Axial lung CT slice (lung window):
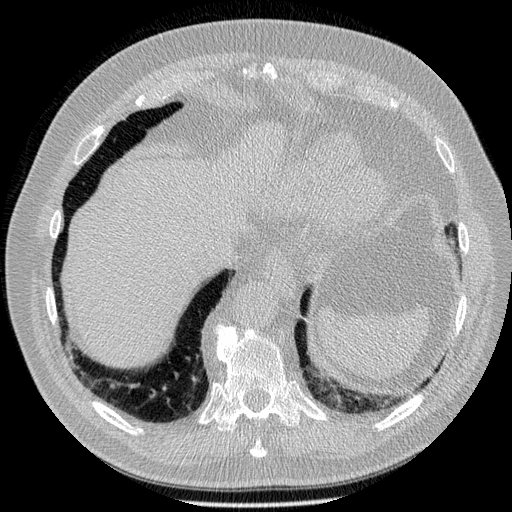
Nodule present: no